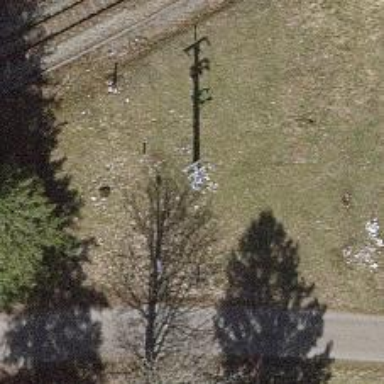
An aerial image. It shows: Concrete power pole with 3 cables.